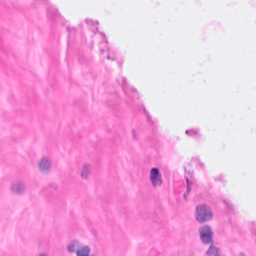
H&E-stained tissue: Breast